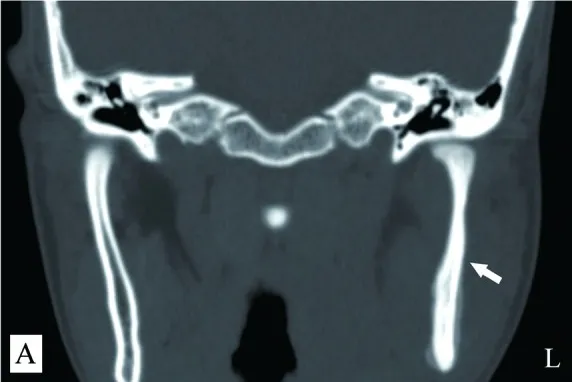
CT images of the maxillofacial region. (A) Coronal CT scan. Arrow shows that the left mandible bone has become thin, with incomplete sclerosis of the medullary cavity.
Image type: radiology (ct)